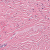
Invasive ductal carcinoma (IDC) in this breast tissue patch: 0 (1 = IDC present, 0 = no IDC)